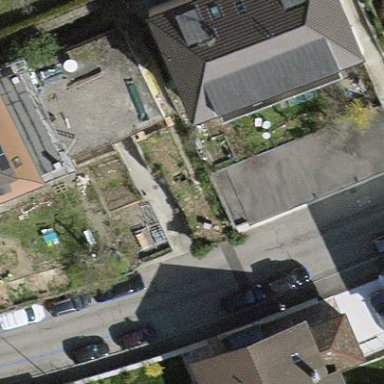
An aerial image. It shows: Group of garages.